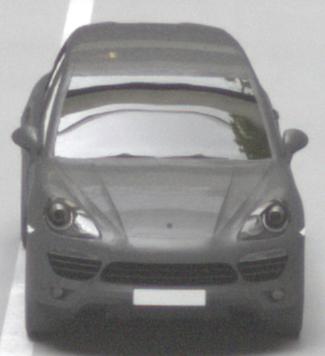
Make: Porsche
Model: Cayenne
Detailed model: Cayenne (958)
Model produced from: 2010/05
Model produced until: 2014/07
Doors: 5
Color: gray
Road condition: dry road
Daytime: midday
Contrast: medium contrast